Question: I want to swipe the item of my listview to right and left.
For this purpose I use this project.
<URL>
I can swipe the items but when I after swipe the item, item's onclick called. I don't want this.
I made an effort on SwipeListener but I colud not overcome this situation totally. I can swipe left to right without calling onClickItem but when I swipe back itemClick call
'''
swipeLayout.addSwipeListener(new SwipeLayout.SwipeListener() {
@Override
public void onStartOpen(SwipeLayout swipeLayout) {
lineIsClose = false;
}
@Override
public void onOpen(SwipeLayout swipeLayout) {
lineIsClose = false;
}
@Override
public void onStartClose(SwipeLayout swipeLayout) {
lineIsClose = false;
}
@Override
public void onClose(SwipeLayout swipeLayout) {
lineIsClose = true ;
}
@Override
public void onUpdate(SwipeLayout swipeLayout, int i, int i1) {
}
@Override
public void onHandRelease(SwipeLayout swipeLayout, float v, float v1) {
}
});
'''

some code
'''
adapter = new ProductsListAdapter(getActivity(), currentList);
adapter.setMode(Attributes.Mode.Multiple);
listView.setAdapter(adapter);
'''
---
'''
package com.akakce.market.Adapters;
import android.content.Context;
import android.graphics.Color;
import android.graphics.Paint;
import android.os.Handler;
import android.view.LayoutInflater;
import android.view.View;
import android.view.ViewGroup;
import android.widget.ImageView;
import android.widget.TextView;
import com.daimajia.swipe.SwipeLayout;
import com.daimajia.swipe.adapters.BaseSwipeAdapter;
import com.akakce.market.Models.ProductList;
import com.akakce.market.Managers.SharedPrefManager;
import com.akakce.market.Models.Product;
import com.akakce.market.R;
import com.akakce.market.Utils.GifMovieView;
import java.util.List;
/**
* Created by cuneyt on 1.7.2015.
*/
public class ProductsListAdapter extends BaseSwipeAdapter {
Context mContext;
List<Product> list;
ProductList currentList;
boolean lineIsClose = true;
public ProductsListAdapter(Context context, ProductList currentList) {
this.mContext = context;
this.currentList = currentList;
this.list = currentList.getProducts();
}
@Override
public int getSwipeLayoutResourceId(int i) {
return R.id.swipe;
}
@Override
public View generateView(final int position, ViewGroup viewGroup) {
View v = LayoutInflater.from(mContext).inflate(R.layout.item_products_list, null);
return v;
}
@Override
public void fillValues(final int position, View convertView) {
Product temp = list.get(position);
final TextView name = (TextView) convertView.findViewById(R.id.name);
final TextView count = (TextView) convertView.findViewById(R.id.count);
final ImageView categoryView = (ImageView) convertView.findViewById(R.id.imageView_category);
final GifMovieView gifMovieView = (GifMovieView) convertView.findViewById(R.id.gif_1);
final SwipeLayout swipeLayout = (SwipeLayout) convertView.findViewById(getSwipeLayoutResourceId(position));
swipeLayout.getDragEdgeMap().clear();
swipeLayout.addDrag(SwipeLayout.DragEdge.Left, swipeLayout.findViewById(R.id.bottom_wrapper));
swipeLayout.addSwipeListener(new SwipeLayout.SwipeListener() {
@Override
public void onStartOpen(SwipeLayout swipeLayout) {
lineIsClose = false;
}
@Override
public void onOpen(SwipeLayout swipeLayout) {
lineIsClose = false;
}
@Override
public void onStartClose(SwipeLayout swipeLayout) {
lineIsClose = false;
}
@Override
public void onClose(SwipeLayout swipeLayout) {
lineIsClose = true ;
}
@Override
public void onUpdate(SwipeLayout swipeLayout, int i, int i1) {
}
@Override
public void onHandRelease(SwipeLayout swipeLayout, float v, float v1) {
}
});
if (temp.isCompleted()) {
name.setTextColor(mContext.getResources().getColor(R.color.gray));
name.setPaintFlags(name.getPaintFlags() | Paint.STRIKE_THRU_TEXT_FLAG);
count.setPaintFlags(count.getPaintFlags() | Paint.STRIKE_THRU_TEXT_FLAG);
} else {
name.setTextColor(mContext.getResources().getColor(R.color.black));
name.setPaintFlags(name.getPaintFlags() & (~Paint.STRIKE_THRU_TEXT_FLAG));
count.setPaintFlags(count.getPaintFlags() & (~Paint.STRIKE_THRU_TEXT_FLAG));
}
name.setText(temp.getName());
count.setText("" + temp.getCount());
if (position % 2 == 0)// oylesine var
categoryView.setBackgroundColor(Color.BLUE);
if (position % 3 == 0)
categoryView.setBackgroundColor(Color.RED);
convertView.setOnClickListener(new View.OnClickListener() {
@Override
public void onClick(View v) {
if ( lineIsClose ){
gifMovieView.setVisibility(View.VISIBLE);
final Handler handler = new Handler();
handler.postDelayed(new Runnable() {
@Override
public void run() {
gifMovieView.setVisibility(View.GONE);
if (!list.get(position).isCompleted()) {//false ise true yap
list.get(position).setCompleted(true);
name.setTextColor(mContext.getResources().getColor(R.color.gray));
name.setPaintFlags(name.getPaintFlags() | Paint.STRIKE_THRU_TEXT_FLAG);
count.setPaintFlags(count.getPaintFlags() | Paint.STRIKE_THRU_TEXT_FLAG);
} else { // true ise false yap
list.get(position).setCompleted(false);
name.setTextColor(mContext.getResources().getColor(R.color.black));
name.setPaintFlags(name.getPaintFlags() & (~Paint.STRIKE_THRU_TEXT_FLAG));
count.setPaintFlags(count.getPaintFlags() & (~Paint.STRIKE_THRU_TEXT_FLAG));
}
currentList.setProducts(list);
SharedPrefManager.saveList(currentList);
}
}, 600);
//saveList(gifMovieView);
}
}
});
convertView.findViewById(R.id.bottom_wrapper).setOnClickListener(new View.OnClickListener() {
@Override
public void onClick(View view) {
swipeLayout.close();
//
// removeFromList(position);
list.remove(position);
notifyDataSetChanged();
}
});
}
@Override
public int getCount() {
return list.size();
}
@Override
public Object getItem(int position) {
return list.get(position);
}
@Override
public long getItemId(int position) {
return position;
}
}
'''
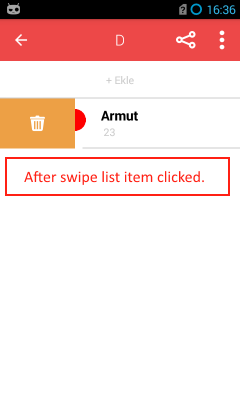
Answer: I have a same problem and i resolved this by this code :
'''
viewHolder.swipeLayout.addSwipeListener(new SimpleSwipeListener() {
@Override
public void onOpen(SwipeLayout layout) {
super.onOpen(layout);
((Fragment)mFragment).setListViewClickable(false);
}
@Override
public void onClose(SwipeLayout layout) {
super.onClose(layout);
mHandler.postDelayed(new Runnable() {
@Override
public void run() {
((Fragment) mFragment).setListViewClickable(true);
}
} , 100);
}
@Override
public void onStartOpen(SwipeLayout layout) {
((Fragment)mFragment).setListViewClickable(false);
super.onStartOpen(layout);
}
@Override
public void onStartClose(SwipeLayout layout) {
((Fragment)mFragment).setListViewClickable(false);
super.onStartClose(layout);
}
});
'''
generally when swipe layout open i disable the listview click and when swipe layout close enable the listview click after some time like 100 ms.